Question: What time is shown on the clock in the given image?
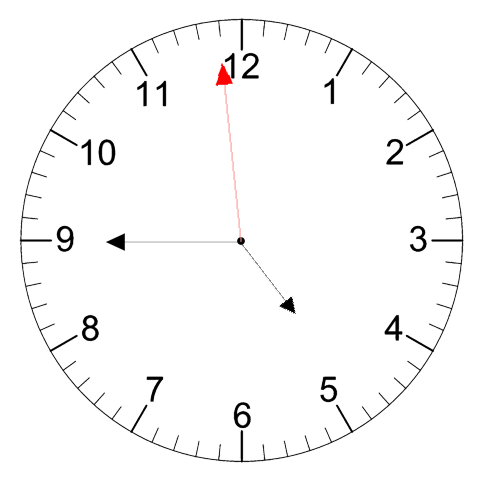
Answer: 04:44:59